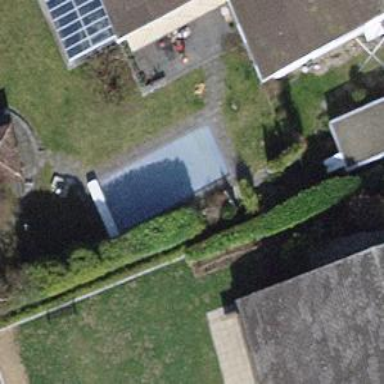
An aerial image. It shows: Swimming pool located in leisure land.